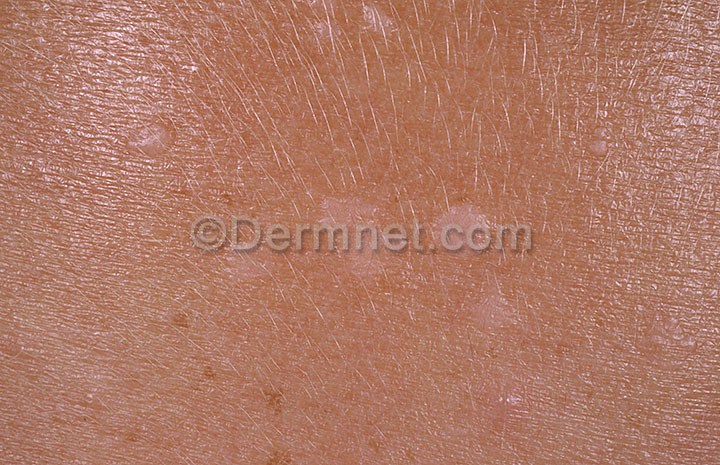
Disease: Warts Molluscum and other Viral Infections